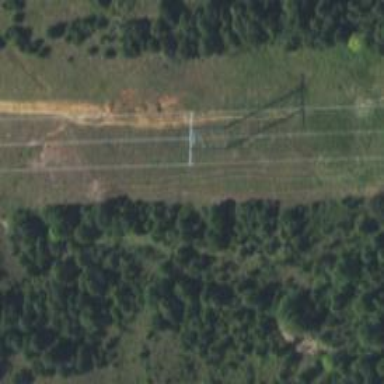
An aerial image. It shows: H-frame designed tower for power lines.